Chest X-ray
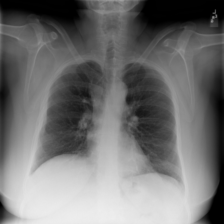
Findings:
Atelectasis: negative
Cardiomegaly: negative
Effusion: negative
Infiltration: negative
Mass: negative
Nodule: negative
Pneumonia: negative
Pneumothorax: negative
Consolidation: positive
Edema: negative
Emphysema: negative
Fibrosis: negative
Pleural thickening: negative
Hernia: negative